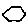
Label: hexagon